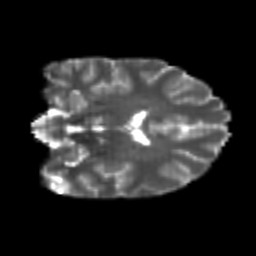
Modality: T2w
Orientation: coronal
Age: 21
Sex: female
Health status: healthy
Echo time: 0.074 s